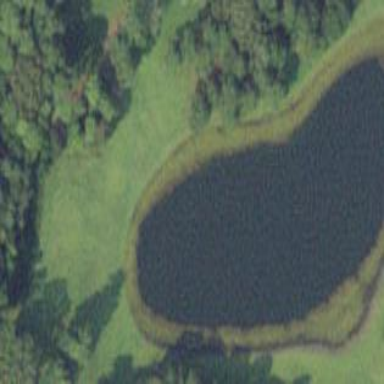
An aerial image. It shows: Retention pond surrounded by natural water.